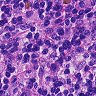
Metastatic tissue present: no